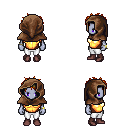
a pixel art fantasy rpg character, female body template, dark elf, purple skin, gold chest armor, white pants, light blonde bedhead hairstyle, cloth hood, bracelets, maroon shoes, four views (front, back, left, right), 2x2 character sprite sheet, small pixel art, hard edges, no anti-aliasing